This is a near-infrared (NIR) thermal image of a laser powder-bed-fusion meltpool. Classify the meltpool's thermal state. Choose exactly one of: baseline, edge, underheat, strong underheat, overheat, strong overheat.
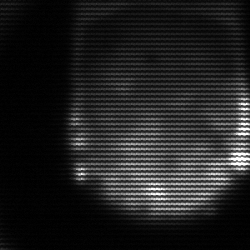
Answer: edge